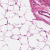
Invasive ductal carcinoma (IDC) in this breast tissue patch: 0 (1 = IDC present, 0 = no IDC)